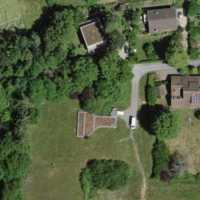
EUNIS habitat code: 55
Species observed at this site:
Lathyrus vernus